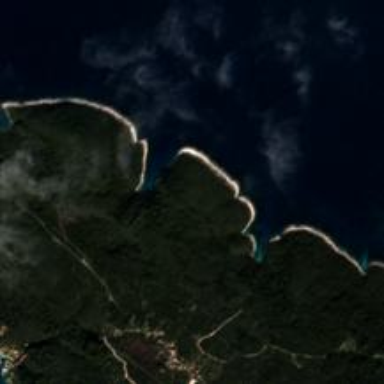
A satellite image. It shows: Beautiful bay with natural surroundings.